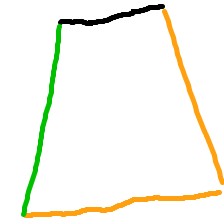
Shape: trapezoid